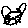
Label: cat